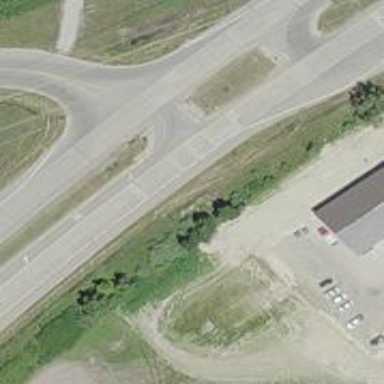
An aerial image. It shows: Primary link road with asphalt surface.